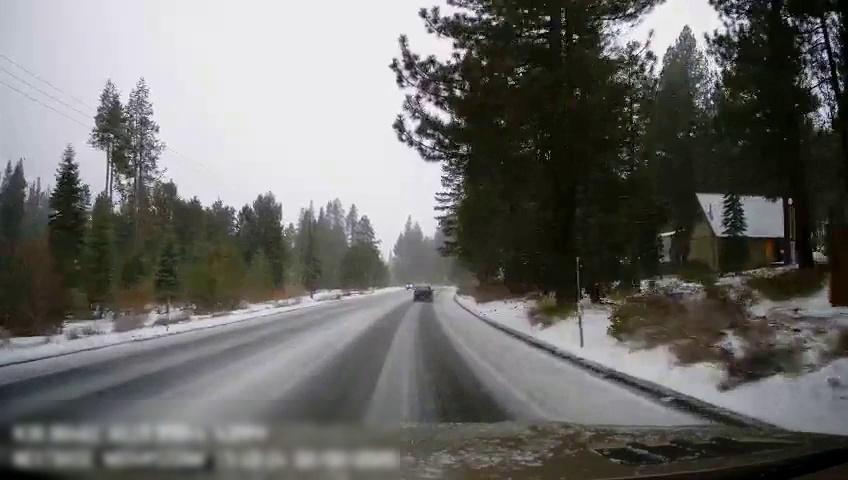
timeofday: Day
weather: Snowy
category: Drivable Space
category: Vehicles | SUV
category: Vehicles | Car
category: Lanes | Current Lane